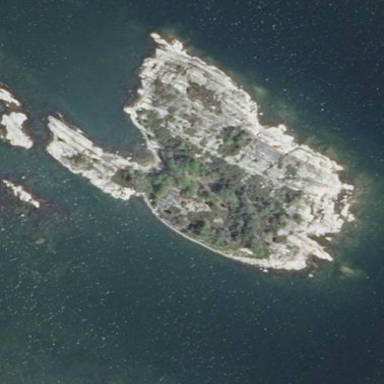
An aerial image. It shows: Islet along the natural coastline.